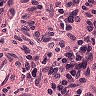
Metastatic tissue present: no